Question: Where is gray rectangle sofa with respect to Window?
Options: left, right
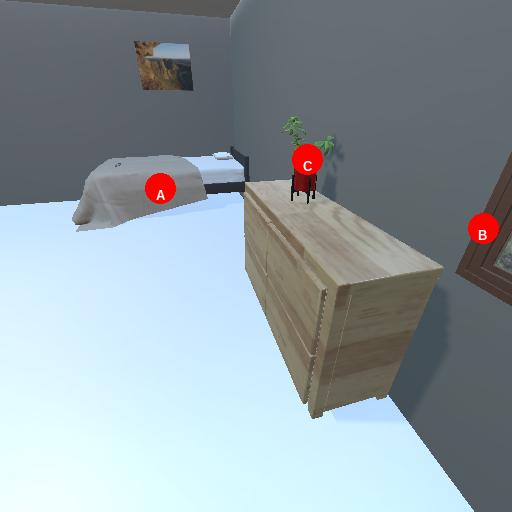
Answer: left